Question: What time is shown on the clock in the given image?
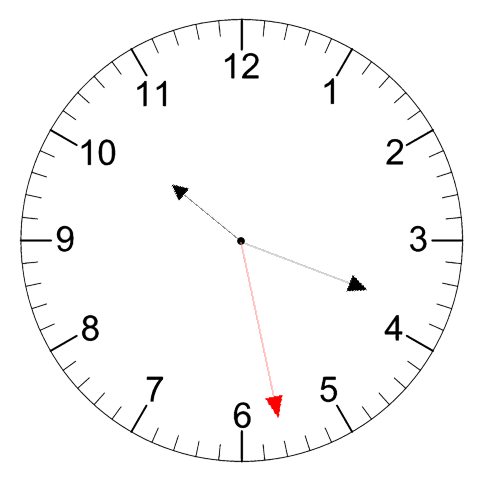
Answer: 10:18:28